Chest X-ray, AP view. Patient: 69 years old, sex M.
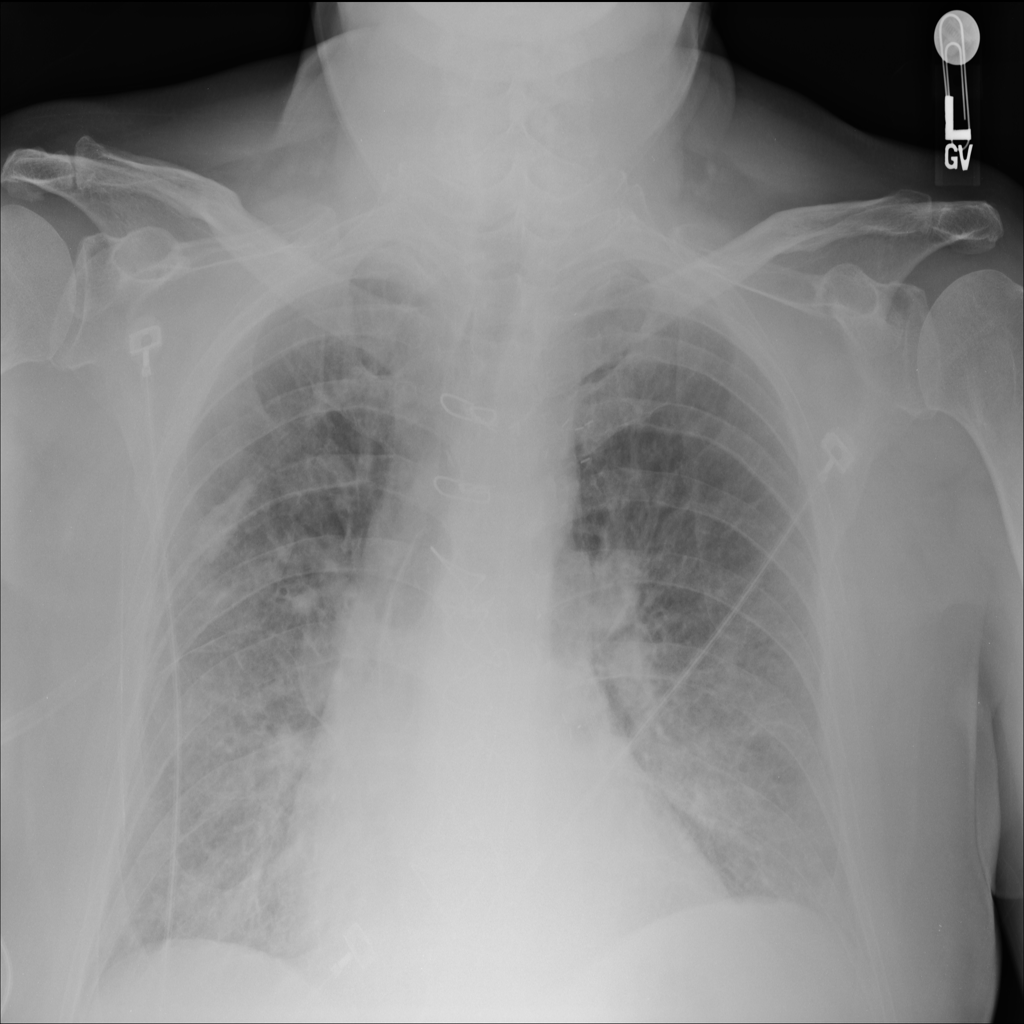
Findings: No Finding